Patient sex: F
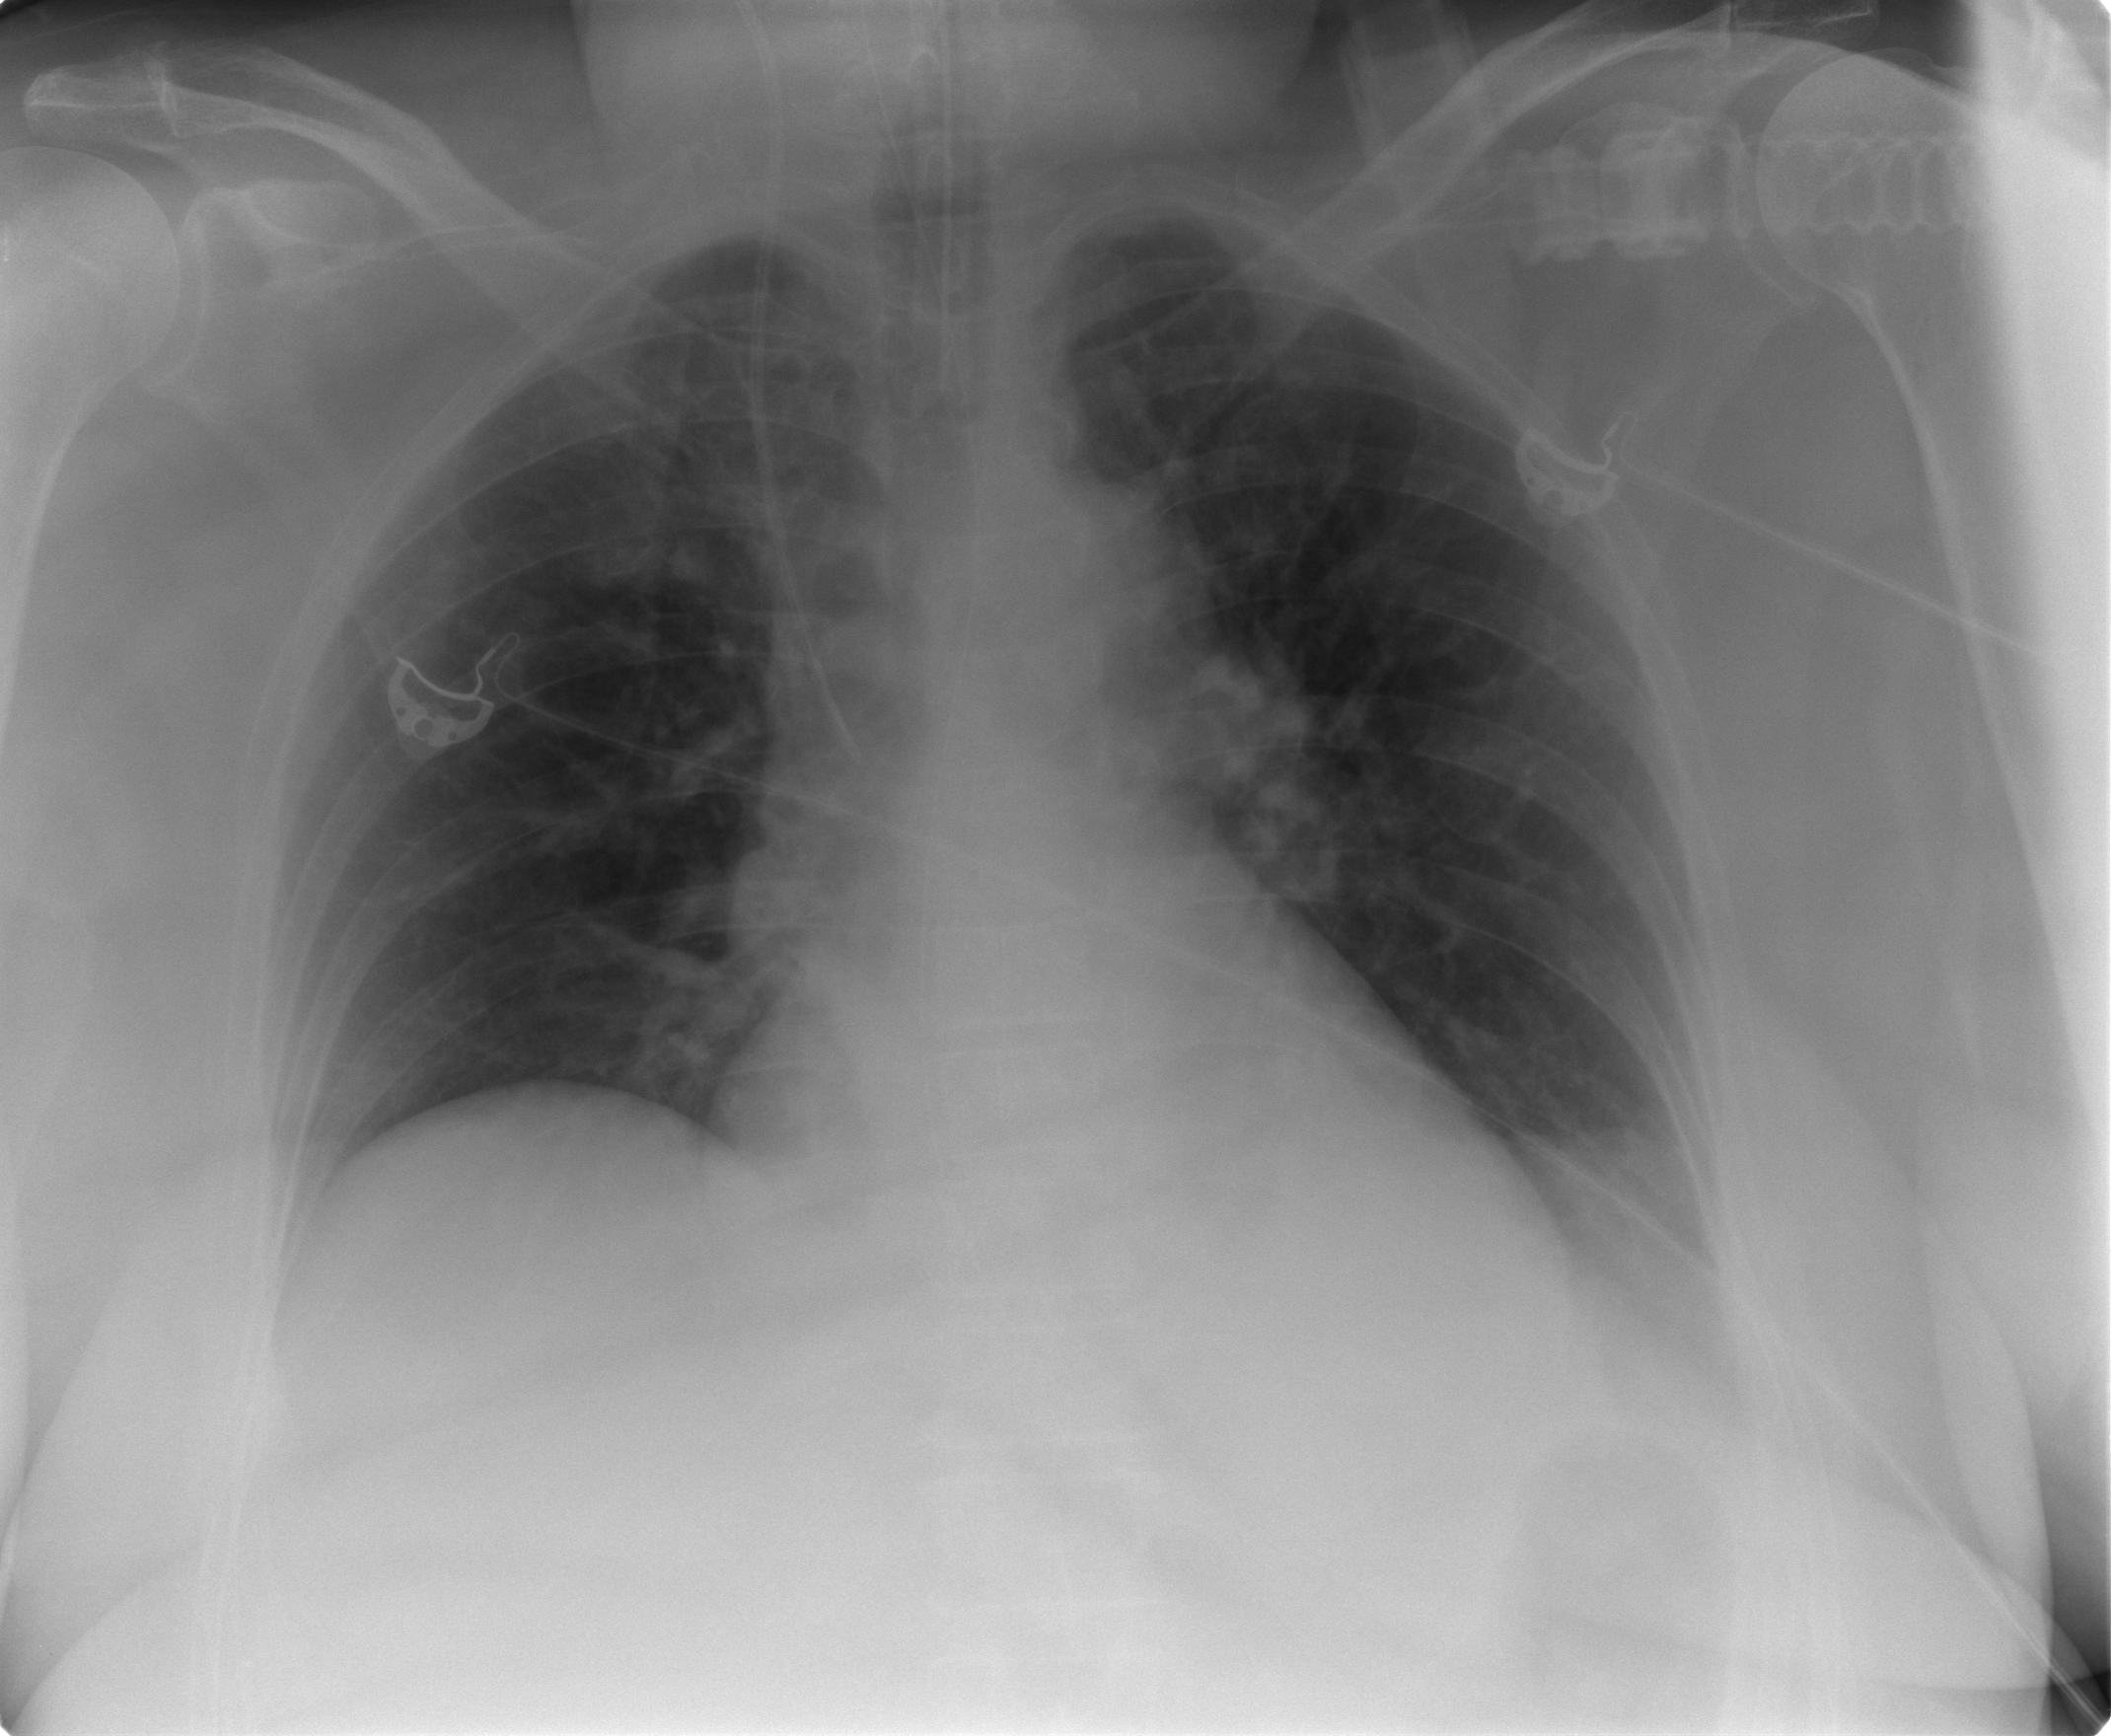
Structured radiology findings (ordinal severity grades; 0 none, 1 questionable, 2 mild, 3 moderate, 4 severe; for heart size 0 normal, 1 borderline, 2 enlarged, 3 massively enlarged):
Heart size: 1
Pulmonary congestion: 1
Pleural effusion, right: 0
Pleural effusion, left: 1
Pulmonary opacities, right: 0
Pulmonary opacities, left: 0
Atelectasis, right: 2
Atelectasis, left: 2